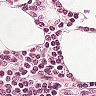
Metastatic tissue present: no